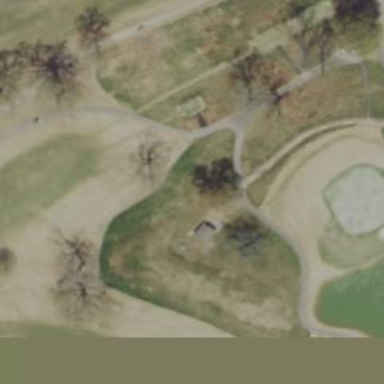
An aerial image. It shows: Pathway for golf carts.